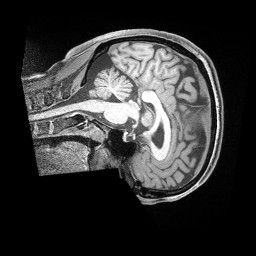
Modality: T1w
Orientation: sagittal
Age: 36
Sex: male
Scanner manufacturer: siemens
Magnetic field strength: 3 T
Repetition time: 2 s
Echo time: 0.00211 s